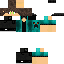
A male skeleton skin with dark skin, wearing brown long hair dressed in a blue hoodie and black pants, featuring a closed mouth.